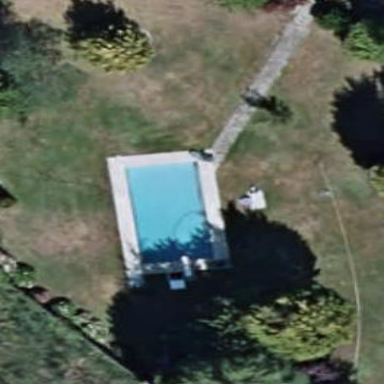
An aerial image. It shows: Swimming pool located in leisure land.